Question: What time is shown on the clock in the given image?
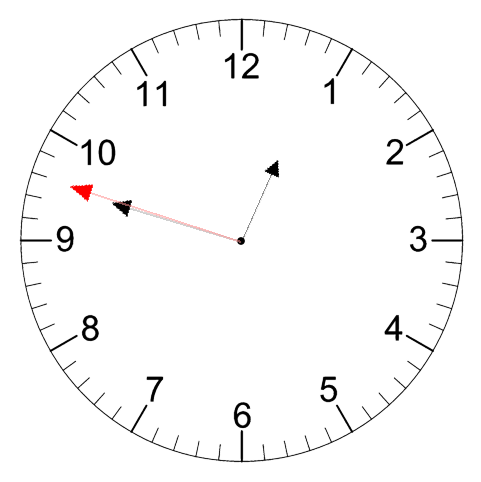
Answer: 12:47:48